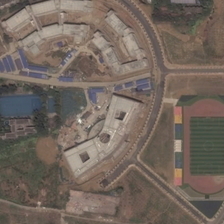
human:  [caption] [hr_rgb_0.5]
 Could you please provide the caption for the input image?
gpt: some buildings and green trees are in a resort near a playground .

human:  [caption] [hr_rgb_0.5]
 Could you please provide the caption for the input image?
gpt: some buildings and green trees are in a resort near a playground .

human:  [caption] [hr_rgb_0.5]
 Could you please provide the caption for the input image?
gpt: some buildings and green trees are in a resort near a playground .

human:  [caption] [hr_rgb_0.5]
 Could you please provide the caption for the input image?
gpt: some buildings and green trees are in a resort near a playground .

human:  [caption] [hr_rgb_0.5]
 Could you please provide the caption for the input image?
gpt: some buildings and green trees are in a resort near a playground .